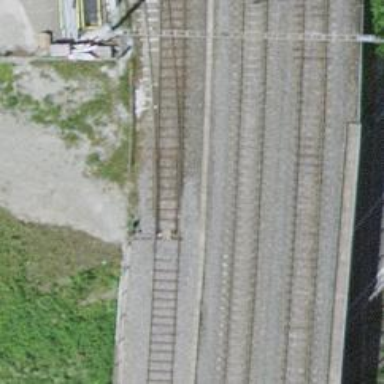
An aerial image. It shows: Railway switch.